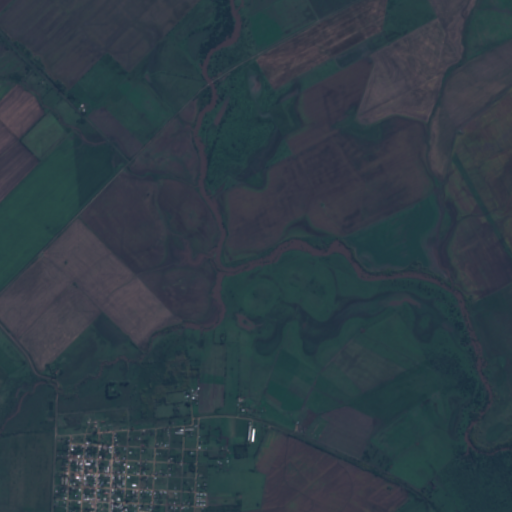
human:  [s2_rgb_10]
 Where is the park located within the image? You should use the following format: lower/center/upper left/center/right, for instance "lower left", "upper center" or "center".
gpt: The park is located in the lower left of the image.
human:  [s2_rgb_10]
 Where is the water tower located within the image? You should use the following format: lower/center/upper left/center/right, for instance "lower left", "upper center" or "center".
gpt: The water tower is located in the lower left of the image.
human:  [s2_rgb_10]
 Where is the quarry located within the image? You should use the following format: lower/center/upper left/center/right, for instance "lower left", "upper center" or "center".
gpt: There is no quarry in the image.